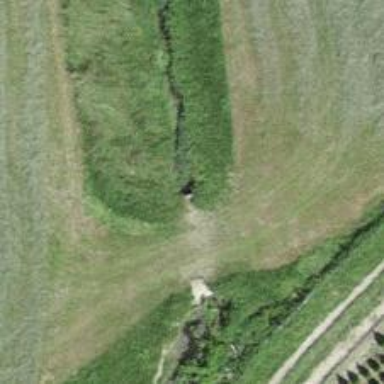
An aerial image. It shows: Culvert tunnel.